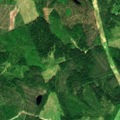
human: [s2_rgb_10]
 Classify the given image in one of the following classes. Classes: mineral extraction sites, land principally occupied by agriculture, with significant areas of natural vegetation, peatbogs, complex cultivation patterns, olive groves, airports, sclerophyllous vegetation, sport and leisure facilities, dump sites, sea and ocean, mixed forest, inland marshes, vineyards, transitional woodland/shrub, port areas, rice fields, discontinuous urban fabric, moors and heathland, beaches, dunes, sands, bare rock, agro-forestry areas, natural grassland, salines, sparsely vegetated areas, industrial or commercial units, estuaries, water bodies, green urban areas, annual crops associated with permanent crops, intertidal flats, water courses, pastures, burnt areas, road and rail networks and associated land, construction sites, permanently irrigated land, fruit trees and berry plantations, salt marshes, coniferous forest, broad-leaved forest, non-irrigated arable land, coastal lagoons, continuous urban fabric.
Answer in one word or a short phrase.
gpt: non-irrigated arable land, mixed forest, transitional woodland/shrub